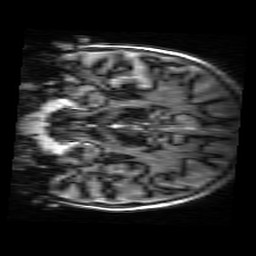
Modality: MP2RAGE
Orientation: coronal
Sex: female
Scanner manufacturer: siemens
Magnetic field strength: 3 T
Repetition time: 5 s
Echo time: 0.00355 s